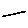
Label: line